Question: The submit button of the form tends to be soo close to the field for some reason. I am using Bootstrap by the way.
Code:
'''
<div class="row" >
<div class="col-xs-6">
<h3 class="page-header">Contact Email</h3>
<form class="form-group" role="form" action="{$_SERVER['PHP_SELF']}" method="POST">
<input type="email" class="form-control" name="email" value="$email" id="email">
<button type="Submit" class="btn btn-success pull-right">Submit</button>
</form>
</div>
</div
'''
The site has other forms in other pages and all, and doesnt really had the problem. Not sure why is it happening for this one.
Note : closing '<form>' just before the button fixes the issue, but then it wont submit since the button is no longer the part of the form.!
Looking to find whats wrong in the code, rather than a hack fix in the css.
This is how it looks.
'<div class="form-group">'
'''
<div class="row" >
<div class="col-xs-6">
<h3 class="page-header">Contact Email</h3>
<div class="form-group">
<form role="form" action="{$_SERVER['PHP_SELF']}" method="POST">
<input type="email" class="form-control" name="email" value="$email" id="email">
</div>
<button type="Submit" class="btn btn-success pull-right">Submit</button>
</form>
</div>
'''
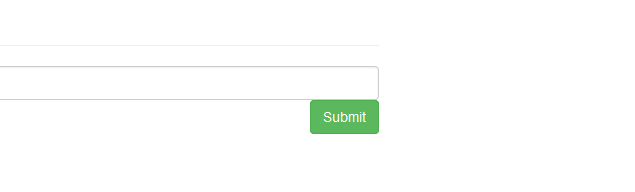
Answer: Wrap your input in an element with the 'form-group' class. This class souldn't be
on the form itself as you currently have it...
'''
<div class="row">
<div class="col-xs-6">
<h3 class="page-header">Contact Email</h3>
<form role="form" action="{$_SERVER['PHP_SELF']}" method="POST">
<div class="form-group">
<input class="form-control" name="email" value="$email" id="email" type="email">
</div>
<button type="Submit" class="btn btn-success pull-right">Submit</button>
</form>
</div>
</div>
'''
<URL>